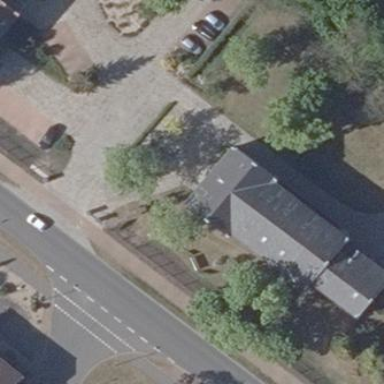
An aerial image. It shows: Building with furniture shop.